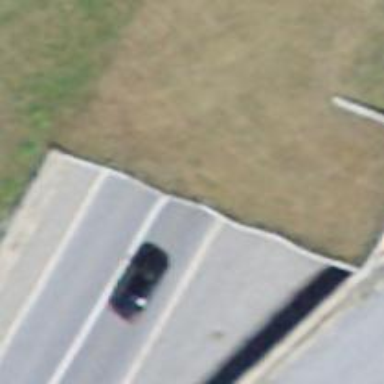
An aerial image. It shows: Asphalt road tunnel on primary highway.